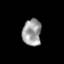
Tissue: prostate
Cell type: Epithelial cells
Senescence score: 0.3278
Nuclear area (px): 494
Mean DAPI intensity: 157.524